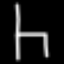
Label: chair